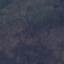
Land use / land cover class: HerbaceousVegetation